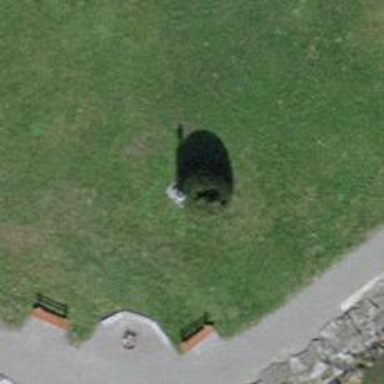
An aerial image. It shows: Historic monument.